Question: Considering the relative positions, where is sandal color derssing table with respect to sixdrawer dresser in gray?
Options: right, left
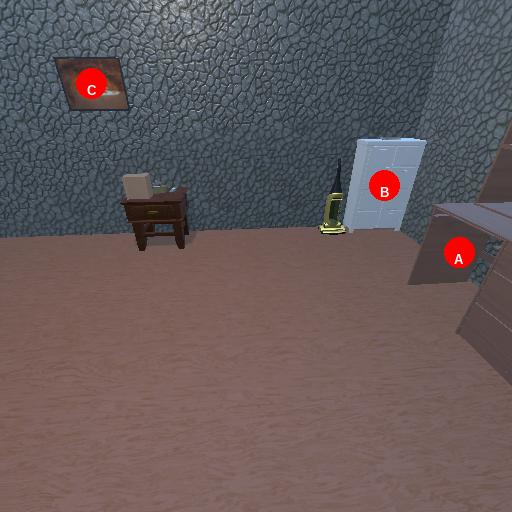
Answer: right